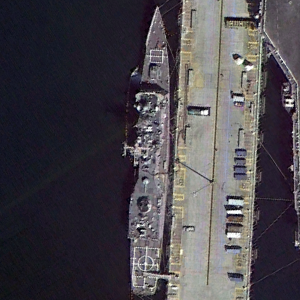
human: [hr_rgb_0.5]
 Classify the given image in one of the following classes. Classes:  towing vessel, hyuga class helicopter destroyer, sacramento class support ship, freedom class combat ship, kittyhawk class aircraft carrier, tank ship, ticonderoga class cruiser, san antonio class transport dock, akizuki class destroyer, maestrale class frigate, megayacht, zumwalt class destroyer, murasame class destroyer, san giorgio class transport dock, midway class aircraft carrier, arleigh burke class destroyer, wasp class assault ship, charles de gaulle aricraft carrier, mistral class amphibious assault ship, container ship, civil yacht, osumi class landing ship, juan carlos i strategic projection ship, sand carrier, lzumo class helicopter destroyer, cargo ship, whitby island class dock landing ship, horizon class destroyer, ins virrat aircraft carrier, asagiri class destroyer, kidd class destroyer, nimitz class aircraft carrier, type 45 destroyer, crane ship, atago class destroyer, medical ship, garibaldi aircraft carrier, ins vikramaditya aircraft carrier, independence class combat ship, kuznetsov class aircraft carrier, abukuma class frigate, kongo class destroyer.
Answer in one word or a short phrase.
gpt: Ticonderoga class cruiser